Question: I have a series of components underneath each other in a JPanel set as a GridLayout.
I need to temporarily hide the components but 'setVisible(false)' doesn't cut it, because there is still an empty gap where the components were.
Is there a quick and easy way to do this? Or do I have to stay saving the state of the JPanel, removing the components, then restoring it?
SSCCE:
'''
import java.awt.Component;
import java.awt.Container;
import java.awt.Dimension;
import java.awt.GridLayout;
import java.awt.Insets;
public class GridLayout2 extends GridLayout
{
public GridLayout2() {
this(1, 0, 0, 0);
}
public GridLayout2(int rows, int cols) {
this(rows, cols, 0, 0);
}
public GridLayout2(int rows, int cols, int hgap, int vgap) {
super(rows, cols, hgap, vgap);
}
public Dimension preferredLayoutSize(Container parent) {
//System.err.println("preferredLayoutSize");
synchronized (parent.getTreeLock()) {
Insets insets = parent.getInsets();
int ncomponents = parent.getComponentCount();
int nrows = getRows();
int ncols = getColumns();
if (nrows > 0) {
ncols = (ncomponents + nrows - 1) / nrows;
}
else {
nrows = (ncomponents + ncols - 1) / ncols;
}
int[] w = new int[ncols];
int[] h = new int[nrows];
for (int i = 0; i < ncomponents; i ++) {
int r = i / ncols;
int c = i % ncols;
Component comp = parent.getComponent(i);
Dimension d = comp.getPreferredSize();
if (w[c] < d.width) {
w[c] = d.width;
}
if (h[r] < d.height) {
h[r] = d.height;
}
}
int nw = 0;
for (int j = 0; j < ncols; j ++) {
nw += w[j];
}
int nh = 0;
for (int i = 0; i < nrows; i ++) {
nh += h[i];
}
return new Dimension(insets.left + insets.right + nw + (ncols-1)*getHgap(),
insets.top + insets.bottom + nh + (nrows-1)*getVgap());
}
}
public Dimension minimumLayoutSize(Container parent) {
System.err.println("minimumLayoutSize");
synchronized (parent.getTreeLock()) {
Insets insets = parent.getInsets();
int ncomponents = parent.getComponentCount();
int nrows = getRows();
int ncols = getColumns();
if (nrows > 0) {
ncols = (ncomponents + nrows - 1) / nrows;
}
else {
nrows = (ncomponents + ncols - 1) / ncols;
}
int[] w = new int[ncols];
int[] h = new int[nrows];
for (int i = 0; i < ncomponents; i ++) {
int r = i / ncols;
int c = i % ncols;
Component comp = parent.getComponent(i);
Dimension d = comp.getMinimumSize();
if (w[c] < d.width) {
w[c] = d.width;
}
if (h[r] < d.height) {
h[r] = d.height;
}
}
int nw = 0;
for (int j = 0; j < ncols; j ++) {
nw += w[j];
}
int nh = 0;
for (int i = 0; i < nrows; i ++) {
nh += h[i];
}
return new Dimension(insets.left + insets.right + nw + (ncols-1)*getHgap(),
insets.top + insets.bottom + nh + (nrows-1)*getVgap());
}
}
public void layoutContainer(Container parent) {
//System.err.println("layoutContainer");
synchronized (parent.getTreeLock()) {
Insets insets = parent.getInsets();
int ncomponents = parent.getComponentCount();
int nrows = getRows();
int ncols = getColumns();
if (ncomponents == 0) {
return;
}
if (nrows > 0) {
ncols = (ncomponents + nrows - 1) / nrows;
}
else {
nrows = (ncomponents + ncols - 1) / ncols;
}
int hgap = getHgap();
int vgap = getVgap();
// scaling factors
Dimension pd = preferredLayoutSize(parent);
double sw = (1.0 * parent.getWidth()) / pd.width;
double sh = (1.0 * parent.getHeight()) / pd.height;
// scale
int[] w = new int[ncols];
int[] h = new int[nrows];
for (int i = 0; i < ncomponents; i ++) {
int r = i / ncols;
int c = i % ncols;
Component comp = parent.getComponent(i);
Dimension d = comp.getPreferredSize();
d.width = (int) (sw * d.width);
d.height = (int) (sh * d.height);
if (w[c] < d.width) {
w[c] = d.width;
}
if (h[r] < d.height) {
h[r] = d.height;
}
}
for (int c = 0, x = insets.left; c < ncols; c ++) {
for (int r = 0, y = insets.top; r < nrows; r ++) {
int i = r * ncols + c;
if (i < ncomponents) {
parent.getComponent(i).setBounds(x, y, w[c], h[r]);
}
y += h[r] + vgap;
}
x += w[c] + hgap;
}
}
}
}
'''
'''
import java.awt.Color;
import javax.swing.*;
import javax.swing.border.*;
public class SSCCE extends JFrame{
JPanel innerPane = new JPanel();
JScrollPane scr = new JScrollPane(innerPane);
public static void main(String[] args) {
new SSCCE();
}
public SSCCE() {
setSize(400, 800);
innerPane.setLayout(new GridLayout2(0, 1));
add(scr);
for (int i = 0; i < 30; i++)
{
innerPane.add(getPane());
}
setVisible(true);
try {
Thread.sleep(2000);
} catch (InterruptedException e) {}
for (int i = 0; i < 30; i++)
{
if (i%2==0)
innerPane.getComponent(i).setVisible(false);
}
}
private JPanel getPane()
{
JPanel ret = new JPanel();
JLabel lbl = new JLabel("This is a pane.");
ret.add(lbl);
ret.setBorder(BorderFactory.createBevelBorder(BevelBorder.RAISED));
ret.setBackground(Color.gray);
return ret;
}
}
'''

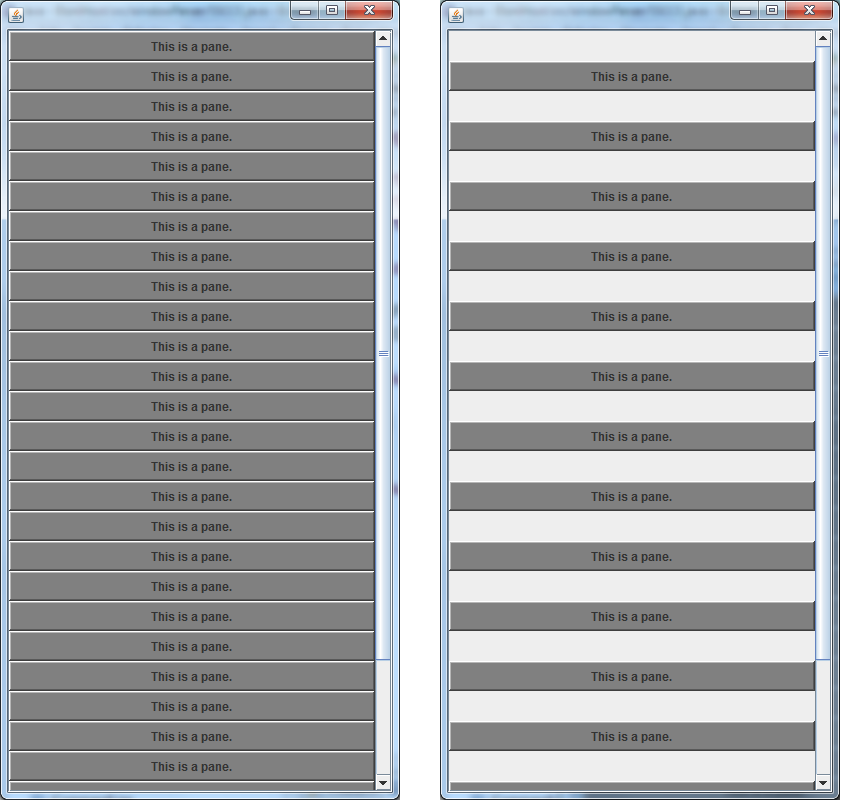
Answer: > because there is still an empty gap where the components were.
Yes, GridLayout is not that smart. It just uses the total number of components to determine the number of row/columns.
> Is there a quick and easy way to do this?
I would create a custom layout manager. Just copy the GridLayout code and make a couple of changes. The basic changes would be:
1. Override the ncomponents variable. Instead of just using the number of components on the panel you would need to loop thorugh all the components and count the visible ones.
2. In the layout code you would need to add an if (visible) check.
Edit:
'''
import java.awt.*;
import java.awt.event.*;
import javax.swing.*;
import javax.swing.border.*;
public class InvisibleGridLayout implements LayoutManager, java.io.Serializable
{
int hgap;
int vgap;
int rows;
int cols;
public InvisibleGridLayout() {
this(1, 0, 0, 0);
}
public InvisibleGridLayout(int rows, int cols) {
this(rows, cols, 0, 0);
}
public InvisibleGridLayout(int rows, int cols, int hgap, int vgap) {
if ((rows == 0) && (cols == 0)) {
throw new IllegalArgumentException("rows and cols cannot both be zero");
}
this.rows = rows;
this.cols = cols;
this.hgap = hgap;
this.vgap = vgap;
}
public int getRows() {
return rows;
}
public void setRows(int rows) {
if ((rows == 0) && (this.cols == 0)) {
throw new IllegalArgumentException("rows and cols cannot both be zero");
}
this.rows = rows;
}
public int getColumns() {
return cols;
}
public void setColumns(int cols) {
if ((cols == 0) && (this.rows == 0)) {
throw new IllegalArgumentException("rows and cols cannot both be zero");
}
this.cols = cols;
}
public int getHgap() {
return hgap;
}
public void setHgap(int hgap) {
this.hgap = hgap;
}
public int getVgap() {
return vgap;
}
public void setVgap(int vgap) {
this.vgap = vgap;
}
public void addLayoutComponent(String name, Component comp) {
}
public void removeLayoutComponent(Component comp) {
}
public Dimension preferredLayoutSize(Container parent) {
synchronized (parent.getTreeLock()) {
Insets insets = parent.getInsets();
// int ncomponents = parent.getComponentCount();
int ncomponents = getVisibleComponents(parent);
int nrows = rows;
int ncols = cols;
if (nrows > 0) {
ncols = (ncomponents + nrows - 1) / nrows;
} else {
nrows = (ncomponents + ncols - 1) / ncols;
}
int w = 0;
int h = 0;
// for (int i = 0 ; i < ncomponents ; i++) {
for (int i = 0 ; i < parent.getComponentCount(); i++) {
Component comp = parent.getComponent(i);
if (!comp.isVisible()) continue; // added
Dimension d = comp.getPreferredSize();
if (w < d.width) {
w = d.width;
}
if (h < d.height) {
h = d.height;
}
}
Dimension d = new Dimension(insets.left + insets.right + ncols*w + (ncols-1)*hgap,
insets.top + insets.bottom + nrows*h + (nrows-1)*vgap);
return d;
}
}
public Dimension minimumLayoutSize(Container parent) {
synchronized (parent.getTreeLock()) {
Insets insets = parent.getInsets();
// int ncomponents = parent.getComponentCount();
int ncomponents = getVisibleComponents(parent);
int nrows = rows;
int ncols = cols;
if (nrows > 0) {
ncols = (ncomponents + nrows - 1) / nrows;
} else {
nrows = (ncomponents + ncols - 1) / ncols;
}
int w = 0;
int h = 0;
// for (int i = 0 ; i < ncomponents ; i++) {
for (int i = 0 ; i < parent.getComponentCount(); i++) {
Component comp = parent.getComponent(i);
if (!comp.isVisible()) continue; // added
Dimension d = comp.getMinimumSize();
if (w < d.width) {
w = d.width;
}
if (h < d.height) {
h = d.height;
}
}
Dimension d = new Dimension(insets.left + insets.right + ncols*w + (ncols-1)*hgap,
insets.top + insets.bottom + nrows*h + (nrows-1)*vgap);
return d;
}
}
public void layoutContainer(Container parent) {
synchronized (parent.getTreeLock()) {
Insets insets = parent.getInsets();
// int ncomponents = parent.getComponentCount();
int ncomponents = getVisibleComponents(parent);
int nrows = rows;
int ncols = cols;
boolean ltr = parent.getComponentOrientation().isLeftToRight();
if (ncomponents == 0) {
return;
}
if (nrows > 0) {
ncols = (ncomponents + nrows - 1) / nrows;
} else {
nrows = (ncomponents + ncols - 1) / ncols;
}
// int w = parent.width - (insets.left + insets.right);
// int h = parent.height - (insets.top + insets.bottom);
int w = parent.getSize().width - (insets.left + insets.right);
int h = parent.getSize().height - (insets.top + insets.bottom);
w = (w - (ncols - 1) * hgap) / ncols;
h = (h - (nrows - 1) * vgap) / nrows;
/*
if (ltr) {
for (int c = 0, x = insets.left ; c < ncols ; c++, x += w + hgap) {
for (int r = 0, y = insets.top ; r < nrows ; r++, y += h + vgap) {
int i = r * ncols + c;
if (i < ncomponents) {
parent.getComponent(i).setBounds(x, y, w, h);
}
}
}
} else {
// for (int c = 0, x = parent.width - insets.right - w; c < ncols ; c++, x -= w + hgap) {
for (int c = 0, x = parent.getSize().width - insets.right - w; c < ncols ; c++, x -= w + hgap) {
for (int r = 0, y = insets.top ; r < nrows ; r++, y += h + vgap) {
int i = r * ncols + c;
if (i < ncomponents) {
parent.getComponent(i).setBounds(x, y, w, h);
}
}
}
}
}
*/
int i = 0;
if (ltr)
{
for (int r = 0, y = insets.top ; r < nrows ; r++, y += h + vgap)
{
int c = 0;
int x = insets.left;
while (c < ncols)
{
if (i >= parent.getComponentCount()) break;
Component component = parent.getComponent(i);
if (component.isVisible())
{
parent.getComponent(i).setBounds(x, y, w, h);
c++;
x += w + hgap;
}
i++;
}
}
}
}}
private int getVisibleComponents(Container parent)
{
int visible = 0;
for (Component c: parent.getComponents())
{
if (c.isVisible())
visible++;
}
return visible;
}
public String toString() {
return getClass().getName() + "[hgap=" + hgap + ",vgap=" + vgap +
",rows=" + rows + ",cols=" + cols + "]";
}
public static void main(String[] args)
{
final JPanel innerPane = new JPanel();
JScrollPane scr = new JScrollPane(innerPane);
innerPane.setLayout(new InvisibleGridLayout(0, 3));
for (int i = 0; i < 30; i++)
{
JPanel ret = new JPanel();
JLabel lbl = new JLabel("This is pane " + i);
ret.add(lbl);
ret.setBorder(BorderFactory.createBevelBorder(BevelBorder.RAISED));
ret.setBackground(Color.gray);
innerPane.add(ret);
}
JFrame frame = new JFrame();
frame.setDefaultCloseOperation(JFrame.EXIT_ON_CLOSE);
frame.add(scr);
frame.setBounds(400, 0, 400, 700);
frame.setVisible(true);
javax.swing.Timer timer = new javax.swing.Timer(2000, new ActionListener()
{
public void actionPerformed(ActionEvent e)
{
for (int i = 0; i < 30; i++)
{
if (i%2==0)
innerPane.getComponent(i).setVisible(false);
}
}
});
timer.setRepeats(false);
timer.start();
}
}
'''